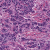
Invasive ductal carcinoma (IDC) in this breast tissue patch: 1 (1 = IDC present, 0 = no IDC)